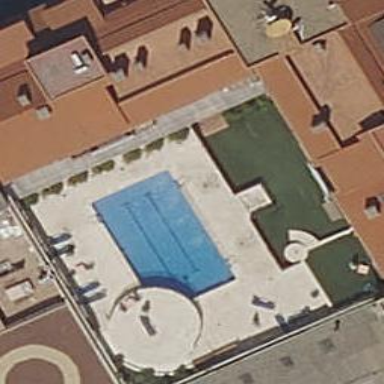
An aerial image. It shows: Swimming pool located in leisure land.